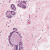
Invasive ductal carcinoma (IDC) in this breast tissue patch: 0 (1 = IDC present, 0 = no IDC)